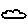
Label: cloud